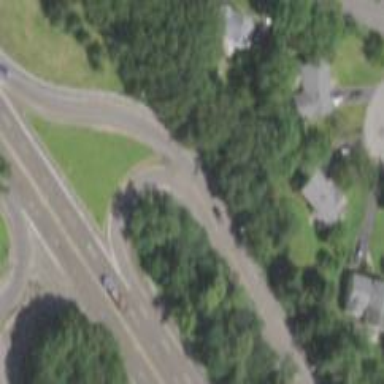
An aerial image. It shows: Secondary link road.